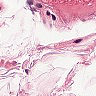
Metastatic tissue present: no